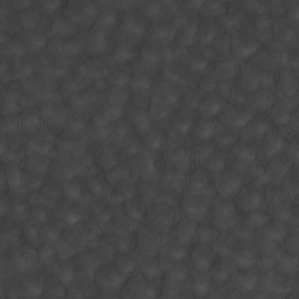
Label: non_frost